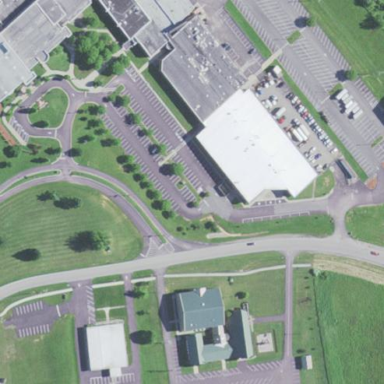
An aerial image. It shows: Parking area.